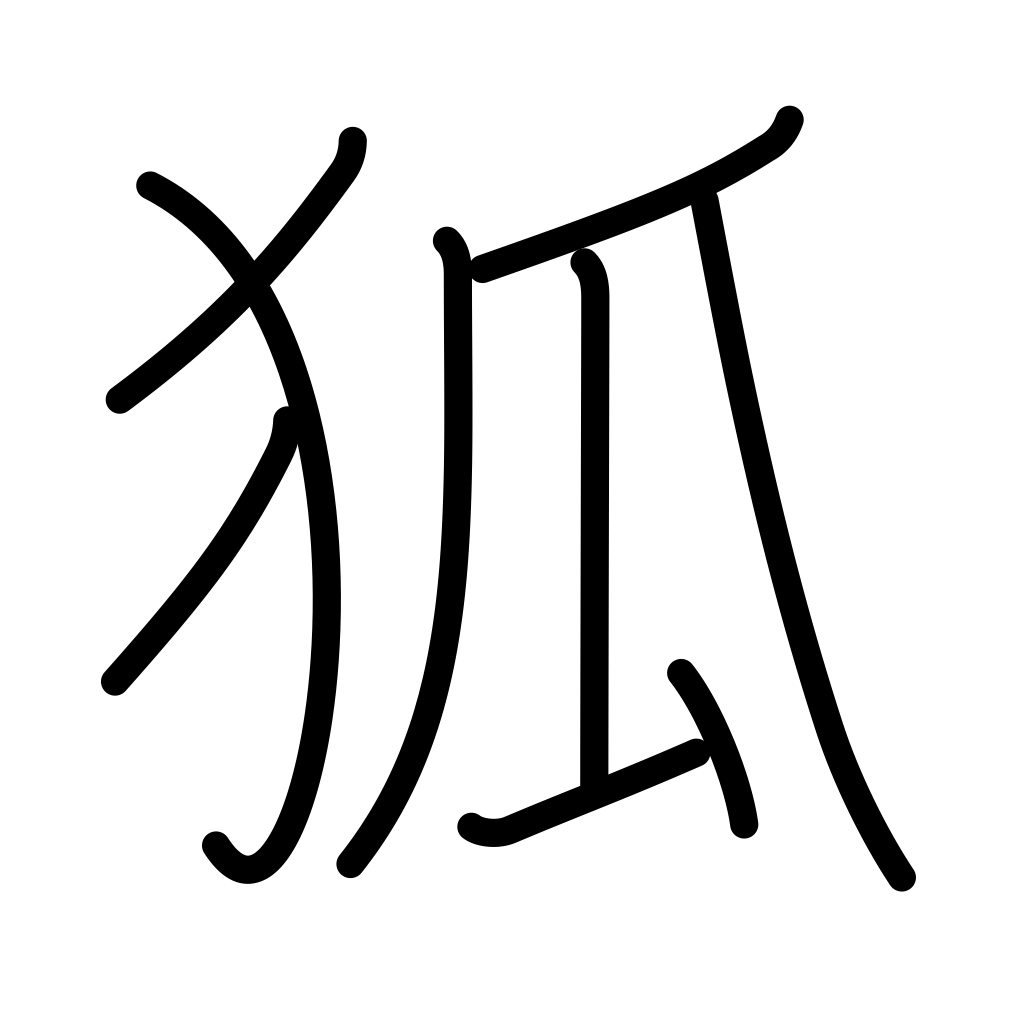
Meaning: fox